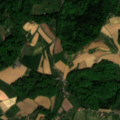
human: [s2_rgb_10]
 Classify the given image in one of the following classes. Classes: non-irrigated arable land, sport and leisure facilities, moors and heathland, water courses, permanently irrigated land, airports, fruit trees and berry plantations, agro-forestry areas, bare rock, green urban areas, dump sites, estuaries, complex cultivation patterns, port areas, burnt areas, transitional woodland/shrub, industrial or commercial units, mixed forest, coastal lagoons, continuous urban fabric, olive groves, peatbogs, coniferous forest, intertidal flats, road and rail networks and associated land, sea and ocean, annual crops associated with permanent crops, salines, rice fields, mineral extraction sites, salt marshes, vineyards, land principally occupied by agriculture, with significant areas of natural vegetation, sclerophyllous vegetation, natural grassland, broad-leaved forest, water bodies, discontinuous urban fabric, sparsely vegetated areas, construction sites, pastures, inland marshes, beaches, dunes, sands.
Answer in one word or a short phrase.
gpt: non-irrigated arable land, pastures, complex cultivation patterns, broad-leaved forest